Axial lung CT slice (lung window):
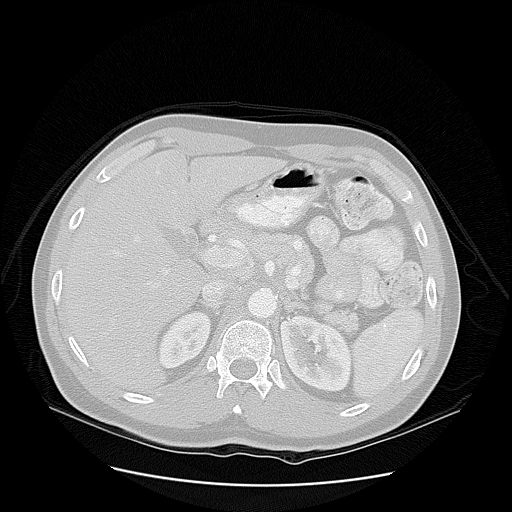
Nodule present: no